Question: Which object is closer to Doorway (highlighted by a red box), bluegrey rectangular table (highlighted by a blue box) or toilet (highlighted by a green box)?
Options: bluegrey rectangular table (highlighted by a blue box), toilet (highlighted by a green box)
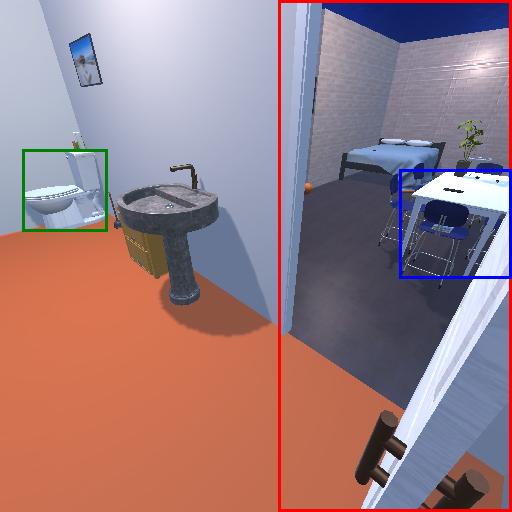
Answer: bluegrey rectangular table (highlighted by a blue box)